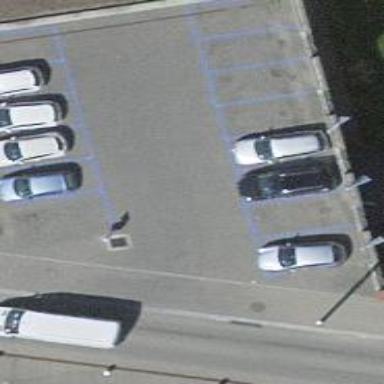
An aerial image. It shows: Parking entrance.